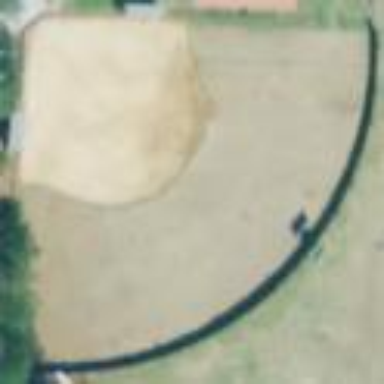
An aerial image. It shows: Softball pitch for leisure sports.